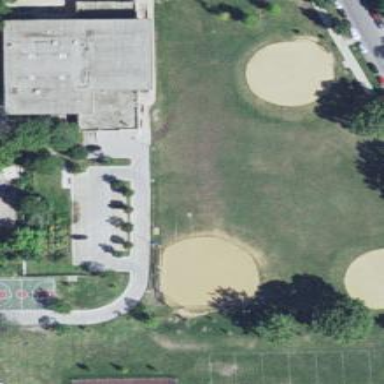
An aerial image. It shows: Baseball pitch for leisure land activities.